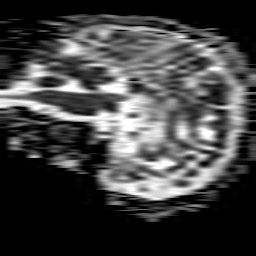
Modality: ADC
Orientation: sagittal
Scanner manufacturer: philips
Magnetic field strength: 1.5 T
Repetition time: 3.686 s
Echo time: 0.09411 s